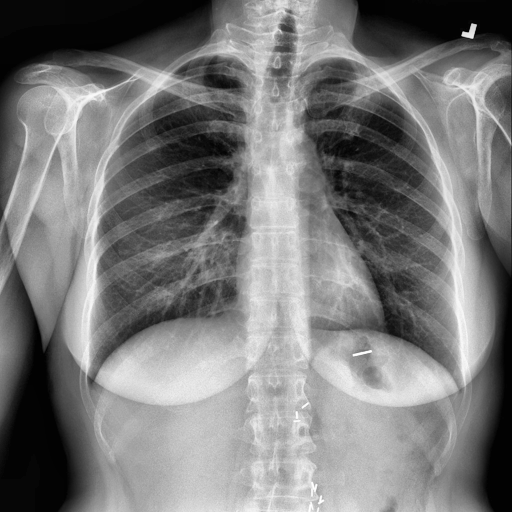
Finding: NORMAL